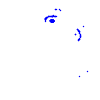
Particle: electron